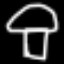
Label: mushroom